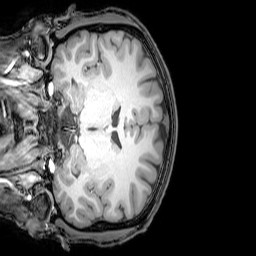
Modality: T1w
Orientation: coronal
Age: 23
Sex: male
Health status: healthy
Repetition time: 0.081 s
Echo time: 0.037 s